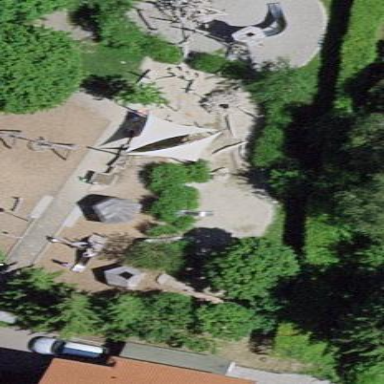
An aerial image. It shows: Playground featuring themed structure.